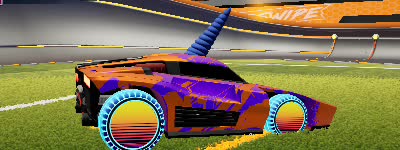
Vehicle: breakout